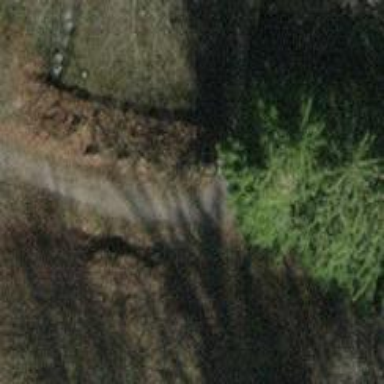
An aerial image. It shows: Bridge over unpaved path.